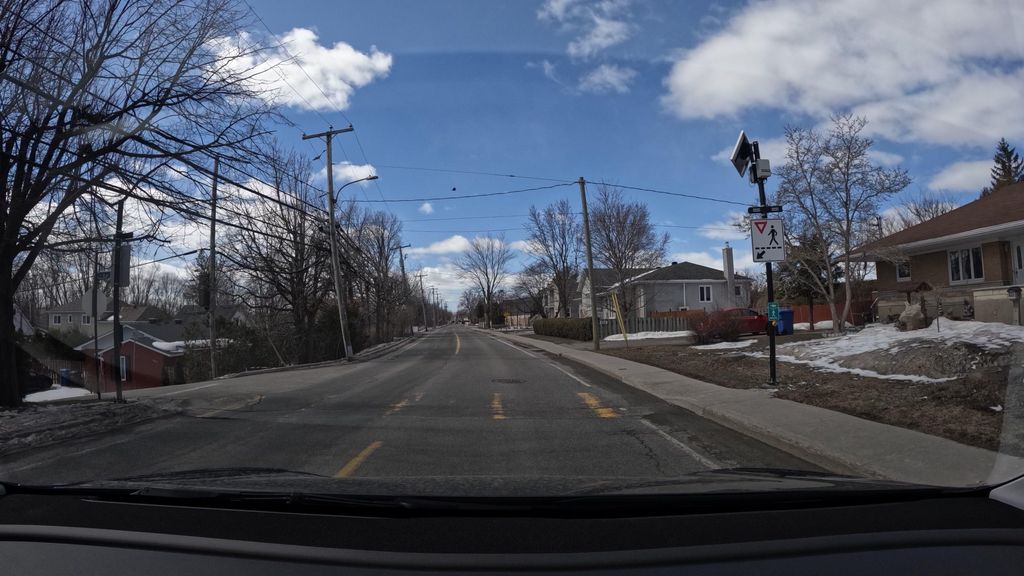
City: montreal